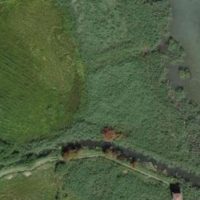
EUNIS habitat code: 16
Species observed at this site:
Numenius arquata
Corvus corone
Podiceps cristatus
Riparia riparia
Cyanistes caeruleus
Fulica atra
Alcedo atthis
Anas platyrhynchos
Sturnus vulgaris
Aythya ferina
Dendrocopos major
Buteo buteo
Sylvia atricapilla
Columba palumbus
Turdus merula
Phalacrocorax carbo
Poecile palustris
Phylloscopus collybita
Larus michahellis
Cygnus olor
Gallinula chloropus
Parus major
Hirundo rustica
Motacilla alba
Acrocephalus scirpaceus